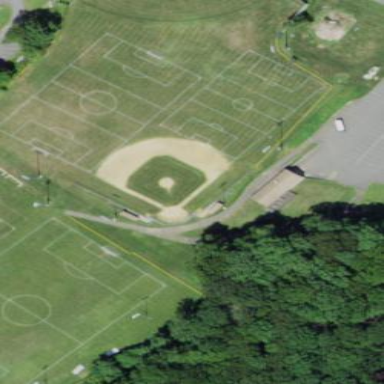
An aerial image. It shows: Baseball pitch for leisure land activities.